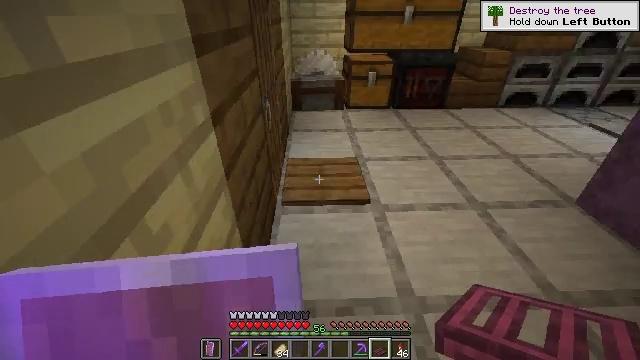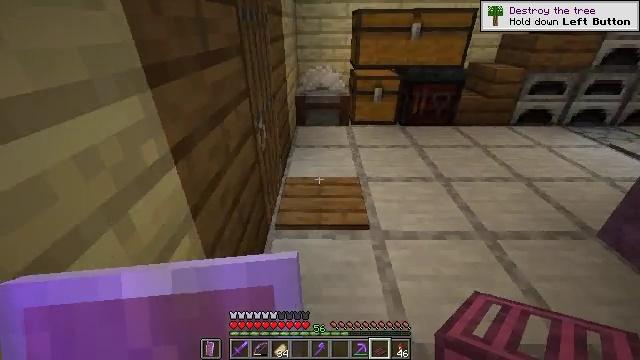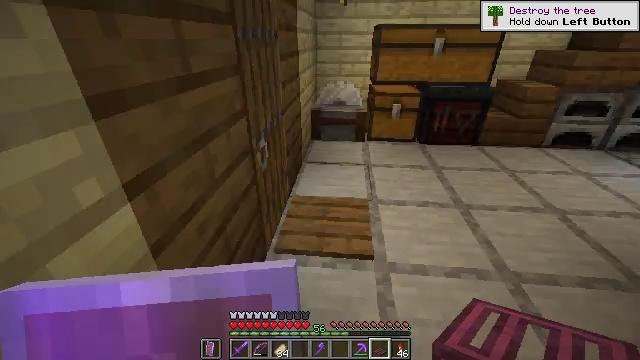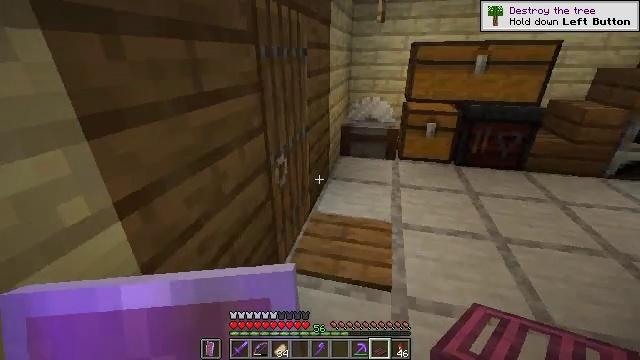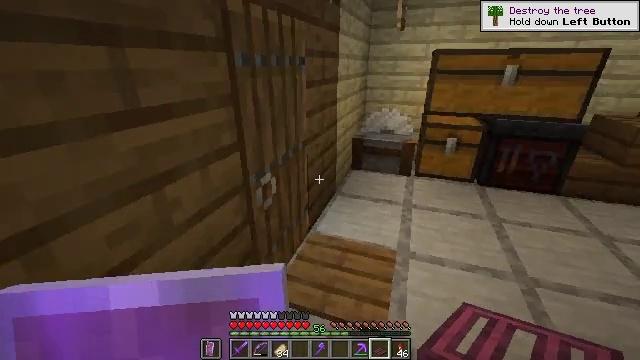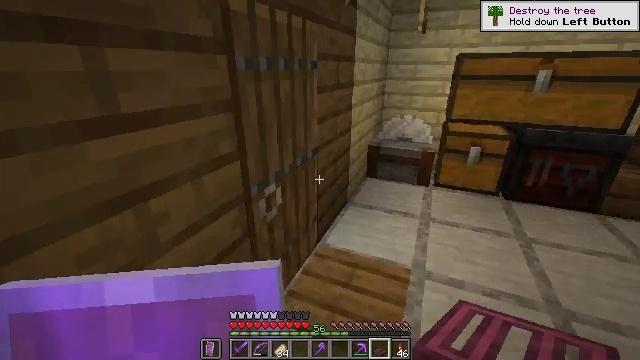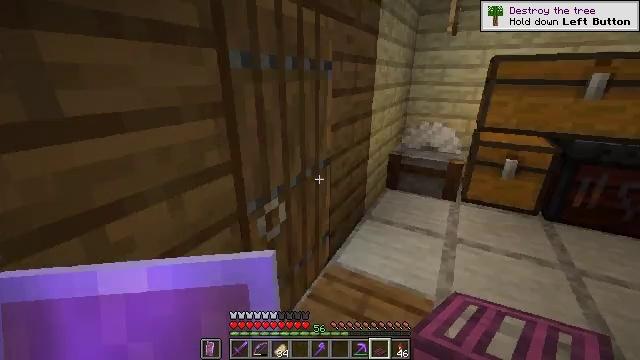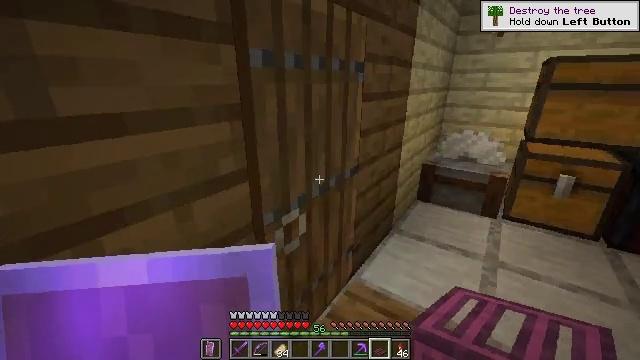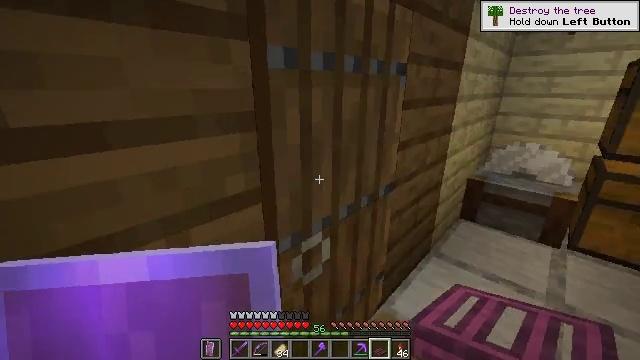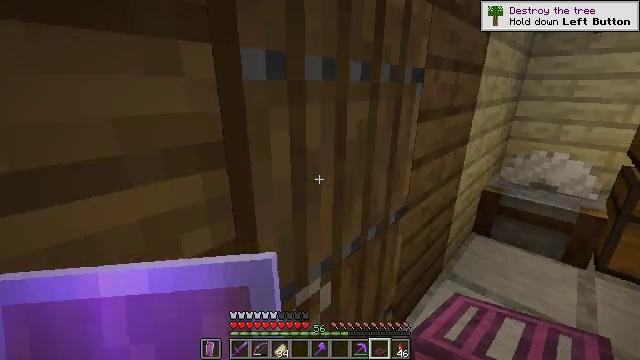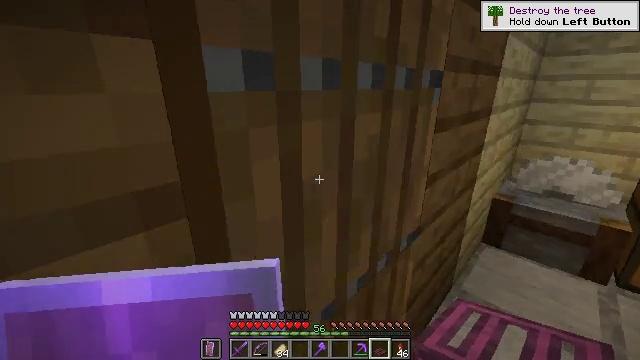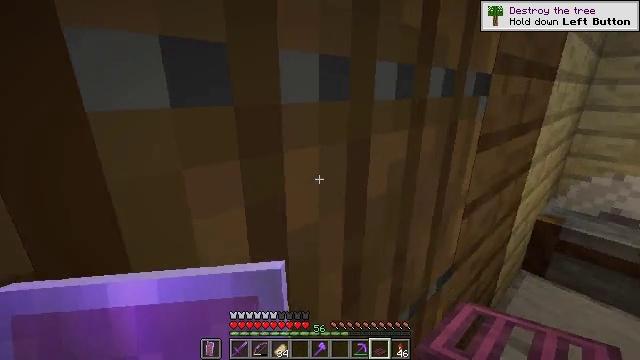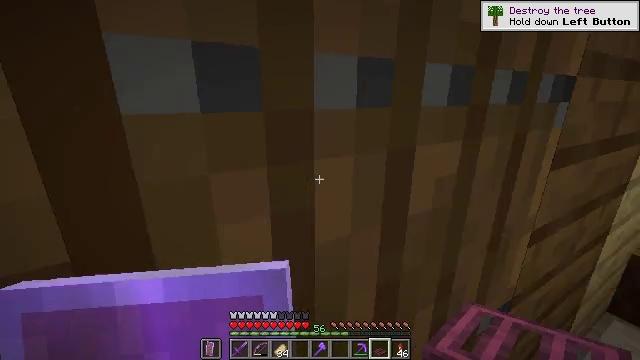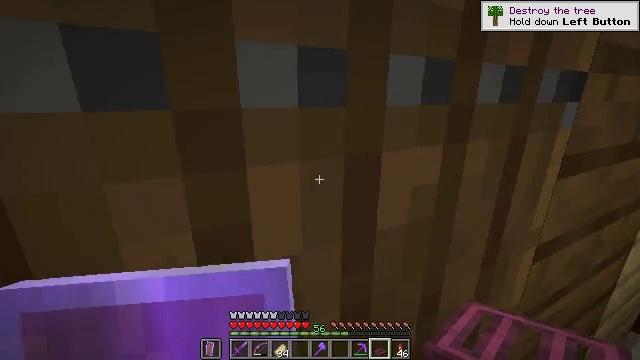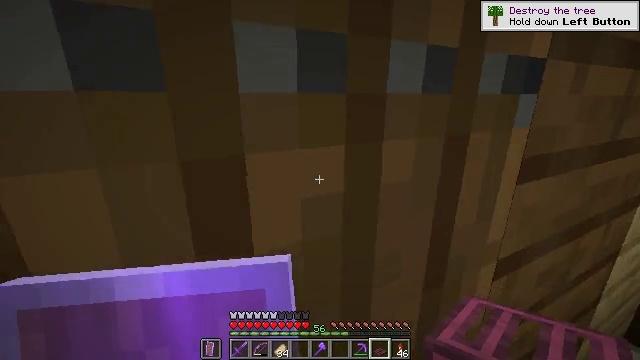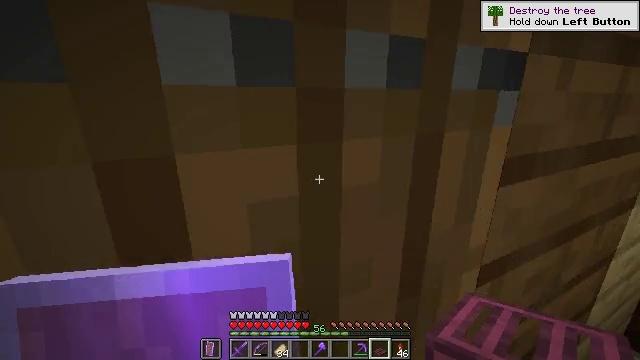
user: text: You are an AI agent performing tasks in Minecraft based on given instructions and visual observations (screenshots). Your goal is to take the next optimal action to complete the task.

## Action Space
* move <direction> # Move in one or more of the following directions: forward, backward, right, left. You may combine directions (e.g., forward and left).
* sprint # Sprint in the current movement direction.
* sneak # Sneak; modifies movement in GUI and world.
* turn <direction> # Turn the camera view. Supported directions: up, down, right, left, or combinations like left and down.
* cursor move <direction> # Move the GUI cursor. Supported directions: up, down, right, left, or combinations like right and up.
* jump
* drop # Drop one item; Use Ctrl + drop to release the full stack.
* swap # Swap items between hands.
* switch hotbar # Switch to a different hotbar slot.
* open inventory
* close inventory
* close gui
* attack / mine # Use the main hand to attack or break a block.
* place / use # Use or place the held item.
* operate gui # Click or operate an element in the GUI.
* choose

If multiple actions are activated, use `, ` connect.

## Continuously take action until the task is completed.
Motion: motion action
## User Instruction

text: Mine the ladder from the wall.
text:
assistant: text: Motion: move forward and move right, turn left and up
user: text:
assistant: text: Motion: move forward and move right, turn left and up
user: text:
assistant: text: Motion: move forward and move right, turn left and up
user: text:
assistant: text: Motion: move forward, turn left and up
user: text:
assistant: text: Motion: move forward, turn left
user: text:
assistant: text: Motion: move forward, turn left
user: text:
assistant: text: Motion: move forward, turn left and up
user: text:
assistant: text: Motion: move forward, turn left and up
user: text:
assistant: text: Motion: move forward
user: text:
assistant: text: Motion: move forward
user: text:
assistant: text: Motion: move forward, turn left
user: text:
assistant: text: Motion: move forward, turn left and up
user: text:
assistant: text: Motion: move forward, turn left
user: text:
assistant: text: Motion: move forward
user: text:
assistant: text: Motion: move forward
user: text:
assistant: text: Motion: move forward
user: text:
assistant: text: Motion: move forward, turn left
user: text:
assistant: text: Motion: move forward, turn left
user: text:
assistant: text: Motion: move forward, turn left
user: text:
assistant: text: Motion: move forward and move left
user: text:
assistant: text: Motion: move forward and move left, turn left
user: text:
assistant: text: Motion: move forward and move left, turn left
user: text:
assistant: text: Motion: move forward and move left
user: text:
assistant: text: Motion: move forward and move left
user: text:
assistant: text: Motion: move forward
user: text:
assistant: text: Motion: move forward
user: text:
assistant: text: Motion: move forward
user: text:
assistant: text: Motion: move forward
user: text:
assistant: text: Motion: move forward, turn left
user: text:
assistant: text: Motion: move forward